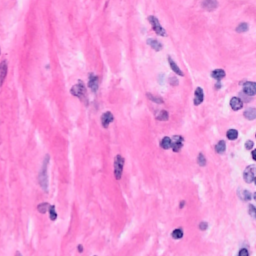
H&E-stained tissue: Breast